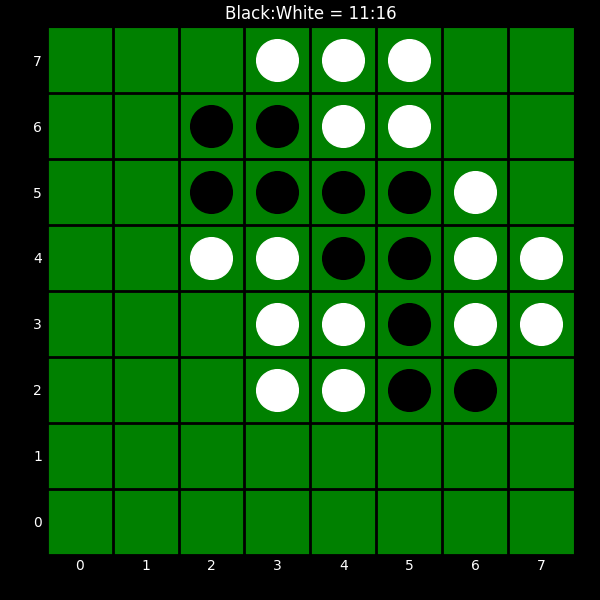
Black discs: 11
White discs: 16